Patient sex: F
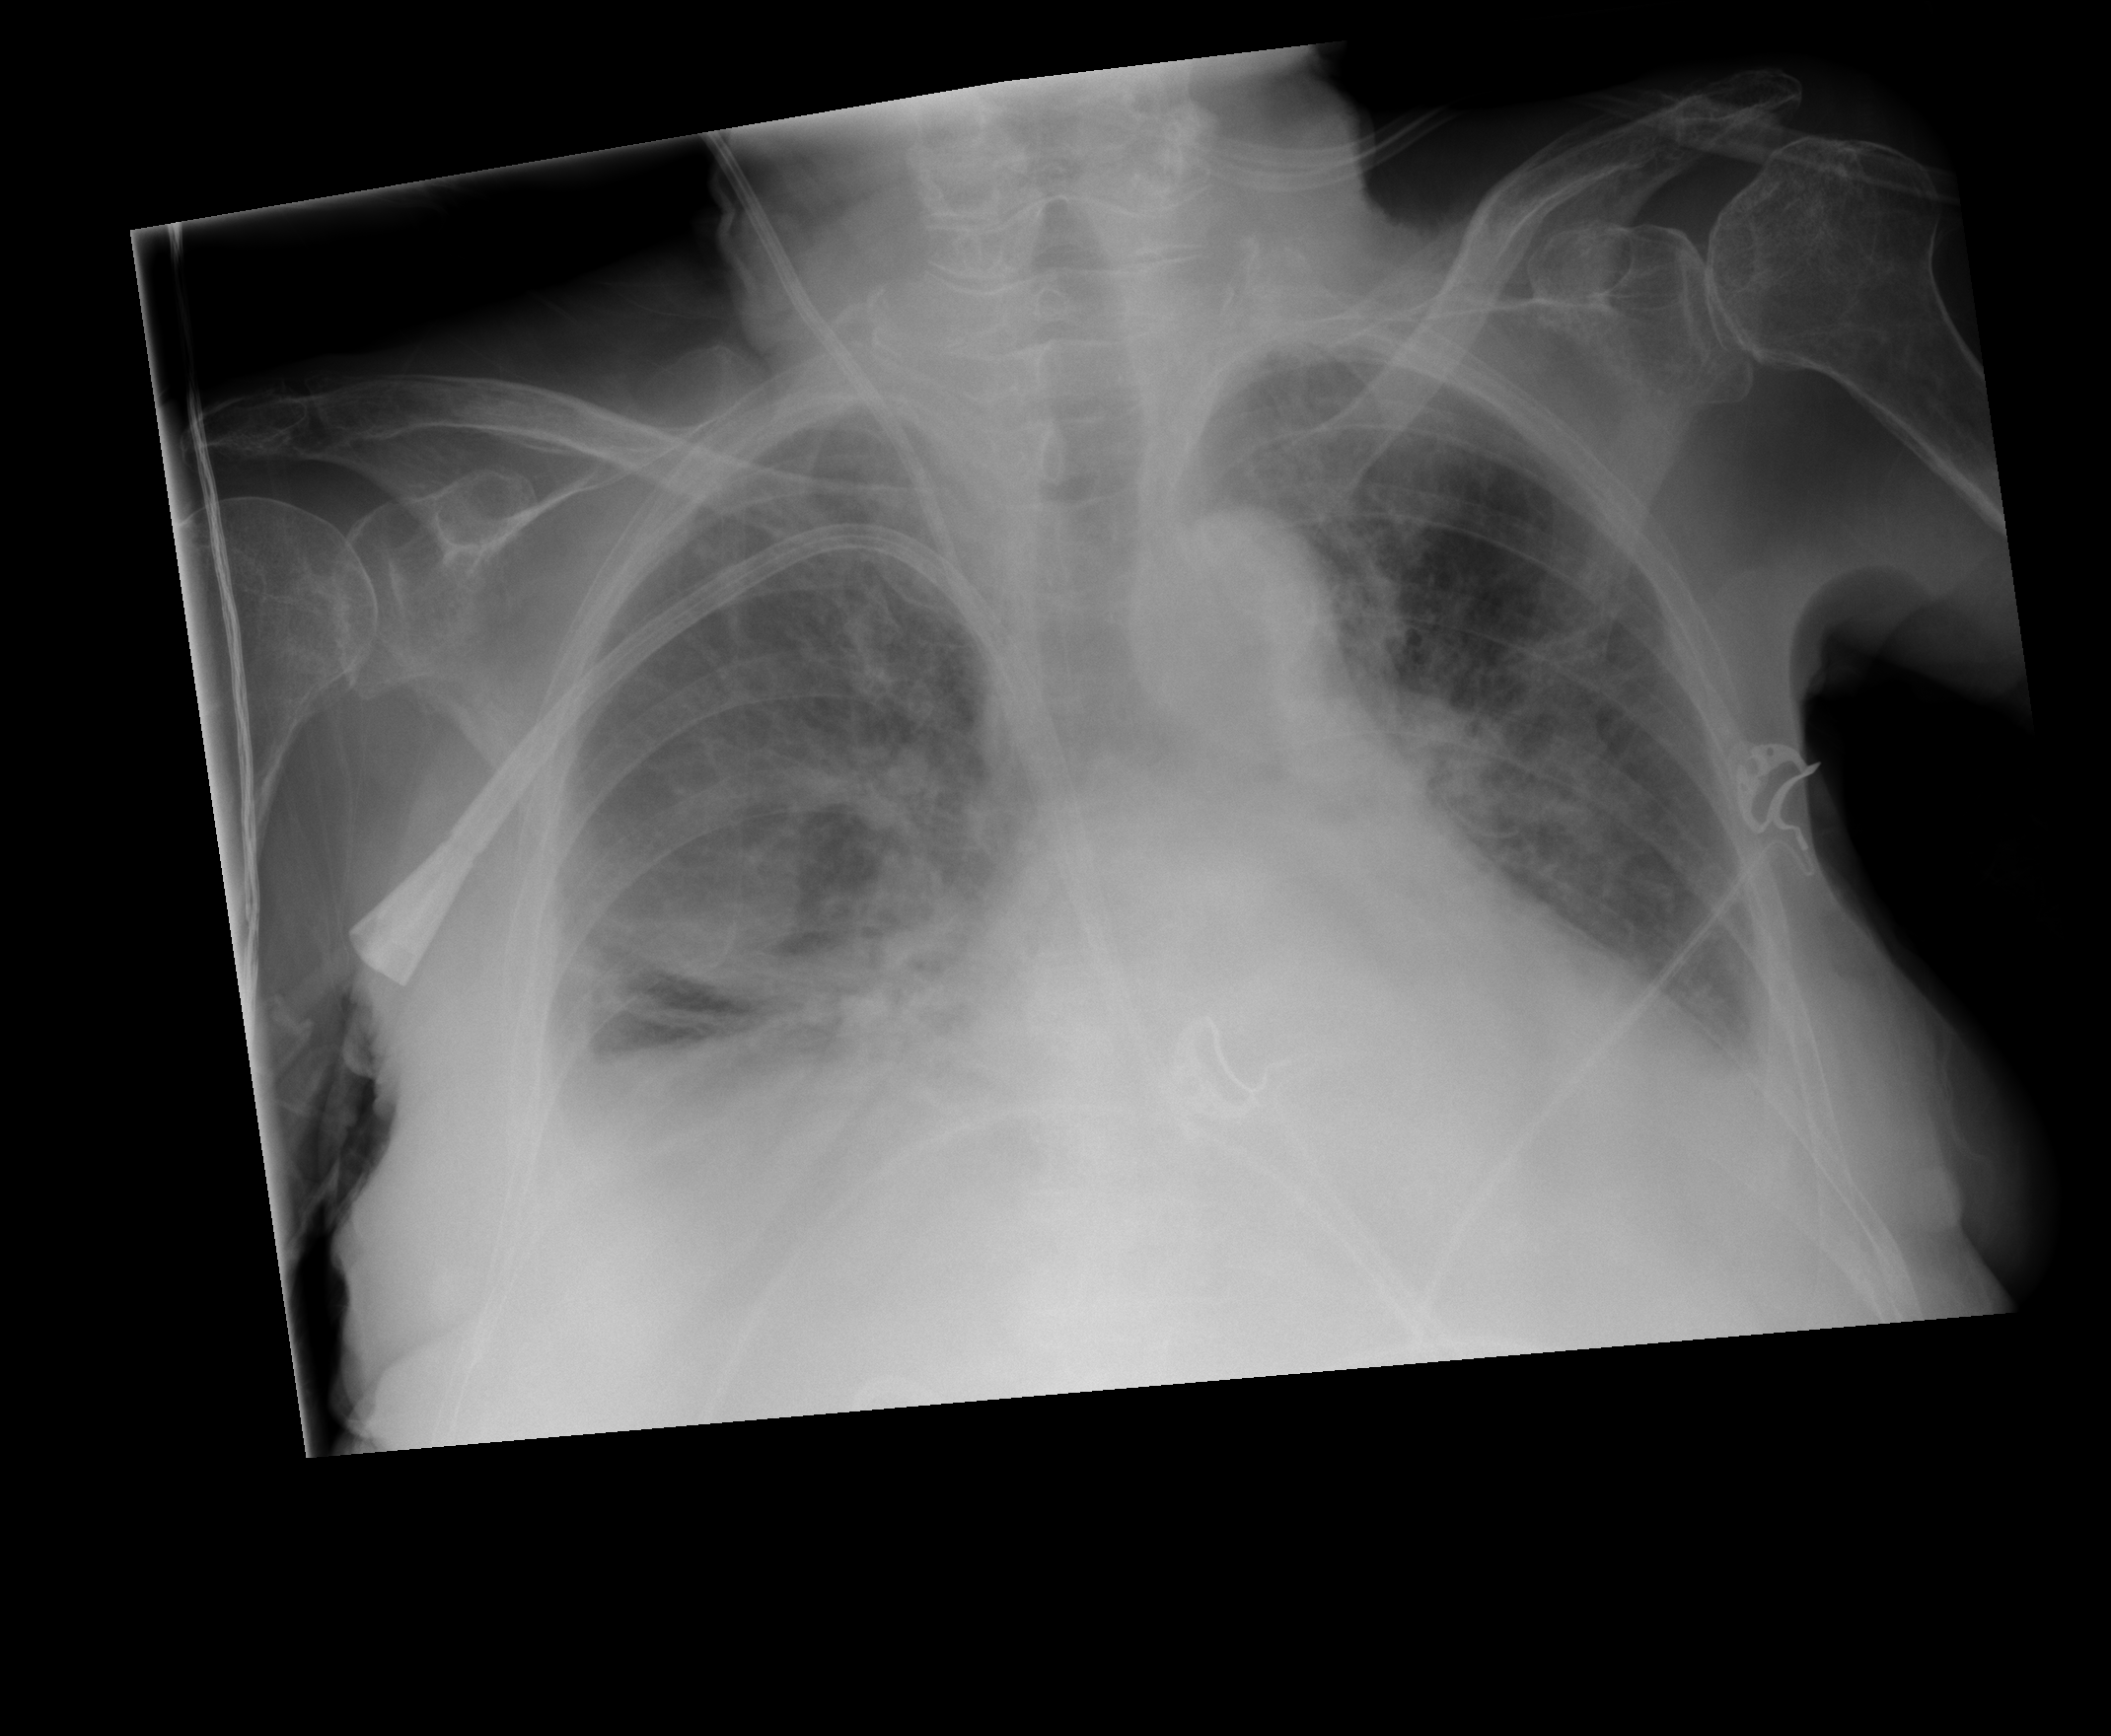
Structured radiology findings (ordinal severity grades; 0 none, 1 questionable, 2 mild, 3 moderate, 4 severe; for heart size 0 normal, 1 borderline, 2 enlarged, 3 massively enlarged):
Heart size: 2
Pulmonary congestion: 2
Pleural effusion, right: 2
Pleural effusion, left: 2
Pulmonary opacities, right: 2
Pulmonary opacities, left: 2
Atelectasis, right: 3
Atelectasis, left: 2